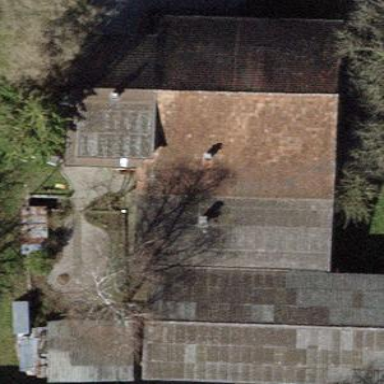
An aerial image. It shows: Farm building with gabled roof.